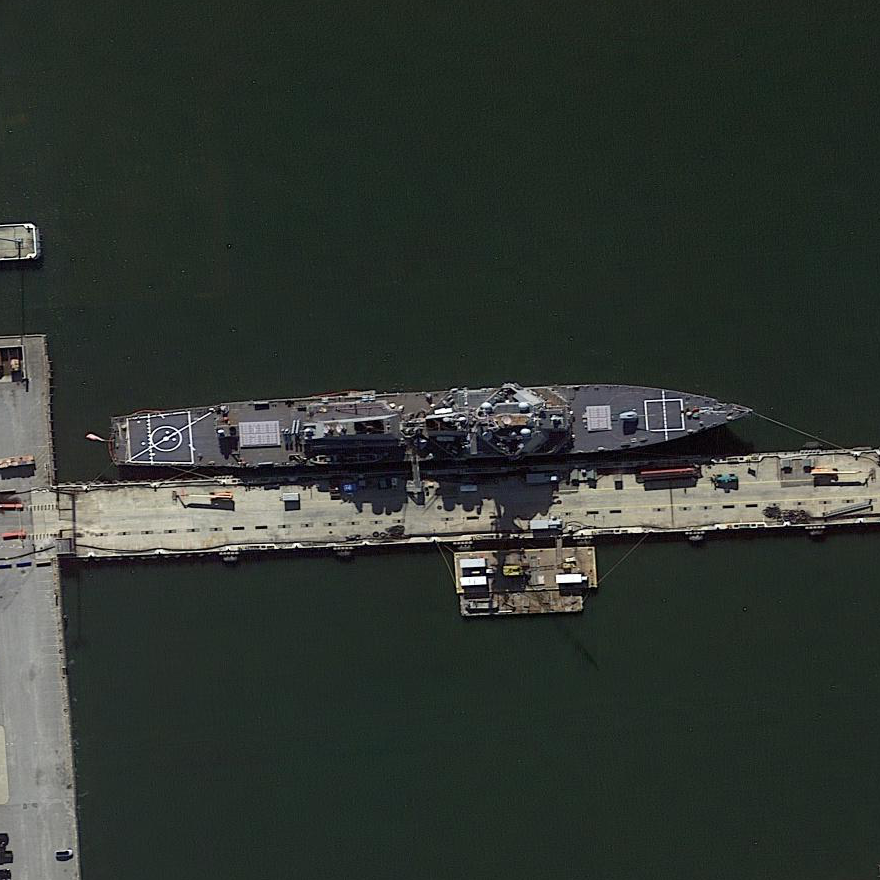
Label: destroyer